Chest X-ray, PA view. Patient: 52 years old, sex M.
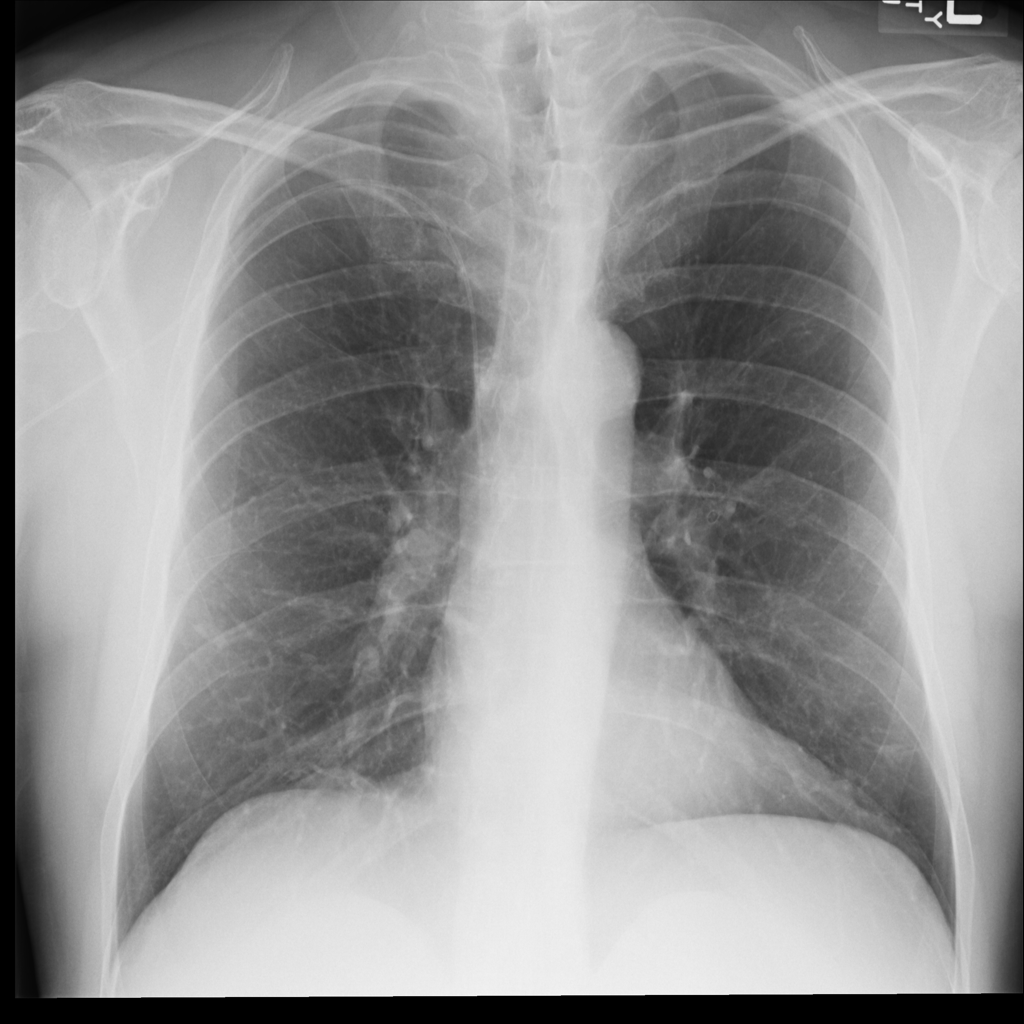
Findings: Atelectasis